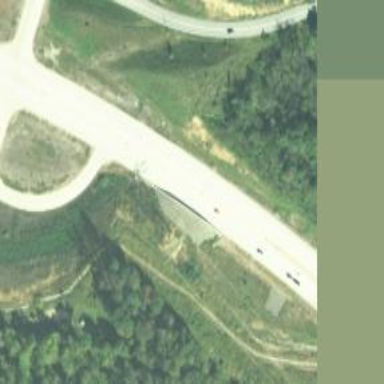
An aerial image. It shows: Trunk highway with expressway features.